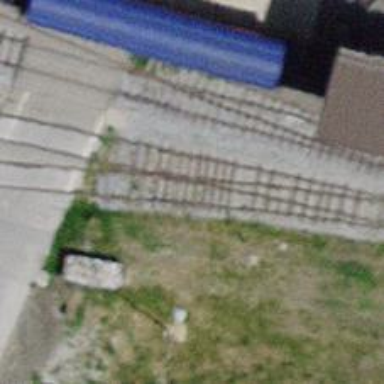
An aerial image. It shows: Railway siding with rails.